Question: My applications crashes when I try to add a layer in it with 'CCSprite'.
Here is some code I use:
'''
CCLayer *layerPause = [CCLayer node];
CCSprite *spriteBackgroundPause = [[CCSprite alloc] initWithFile:@"BackgroundMenu.jpg"];
[layerPause addChild:spriteBackgroundPause];
[self addChild:layerPause z:27];
'''
Here is picture also:

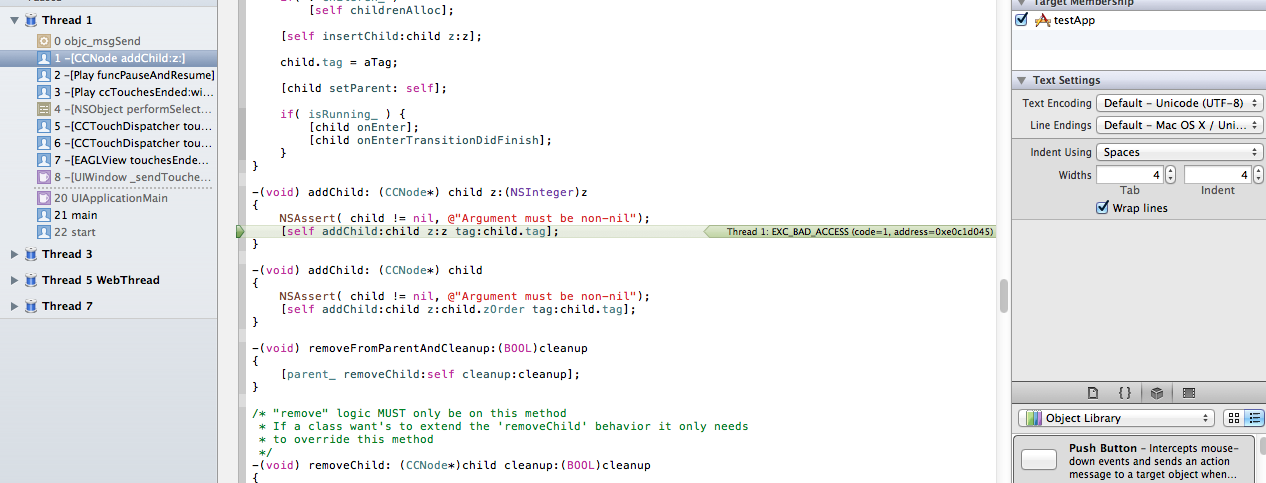
Answer: You have to retain the 'layerPause' variable because it seems an autoreleased object, try in this way :
'''
CCLayer *layerPause = [[CCLayer node] retain];
CCSprite *spriteBackgroundPause = [[CCSprite alloc] initWithFile:@"BackgroundMenu.jpg"];
[layerPause addChild:spriteBackgroundPause];
[self addChild:layerPause z:27];
'''